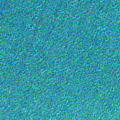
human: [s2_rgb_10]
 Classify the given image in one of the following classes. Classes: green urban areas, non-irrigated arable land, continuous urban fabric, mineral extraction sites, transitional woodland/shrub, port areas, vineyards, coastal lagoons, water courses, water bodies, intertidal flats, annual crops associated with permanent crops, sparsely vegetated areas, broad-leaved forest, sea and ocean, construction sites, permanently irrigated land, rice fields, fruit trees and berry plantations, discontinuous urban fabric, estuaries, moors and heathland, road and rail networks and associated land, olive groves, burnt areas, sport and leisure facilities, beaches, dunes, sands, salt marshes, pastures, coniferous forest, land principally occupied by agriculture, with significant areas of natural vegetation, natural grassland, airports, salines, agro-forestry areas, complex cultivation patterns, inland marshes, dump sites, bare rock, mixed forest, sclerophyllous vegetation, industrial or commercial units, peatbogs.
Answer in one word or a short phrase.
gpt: sea and ocean